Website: apple
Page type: address-validator
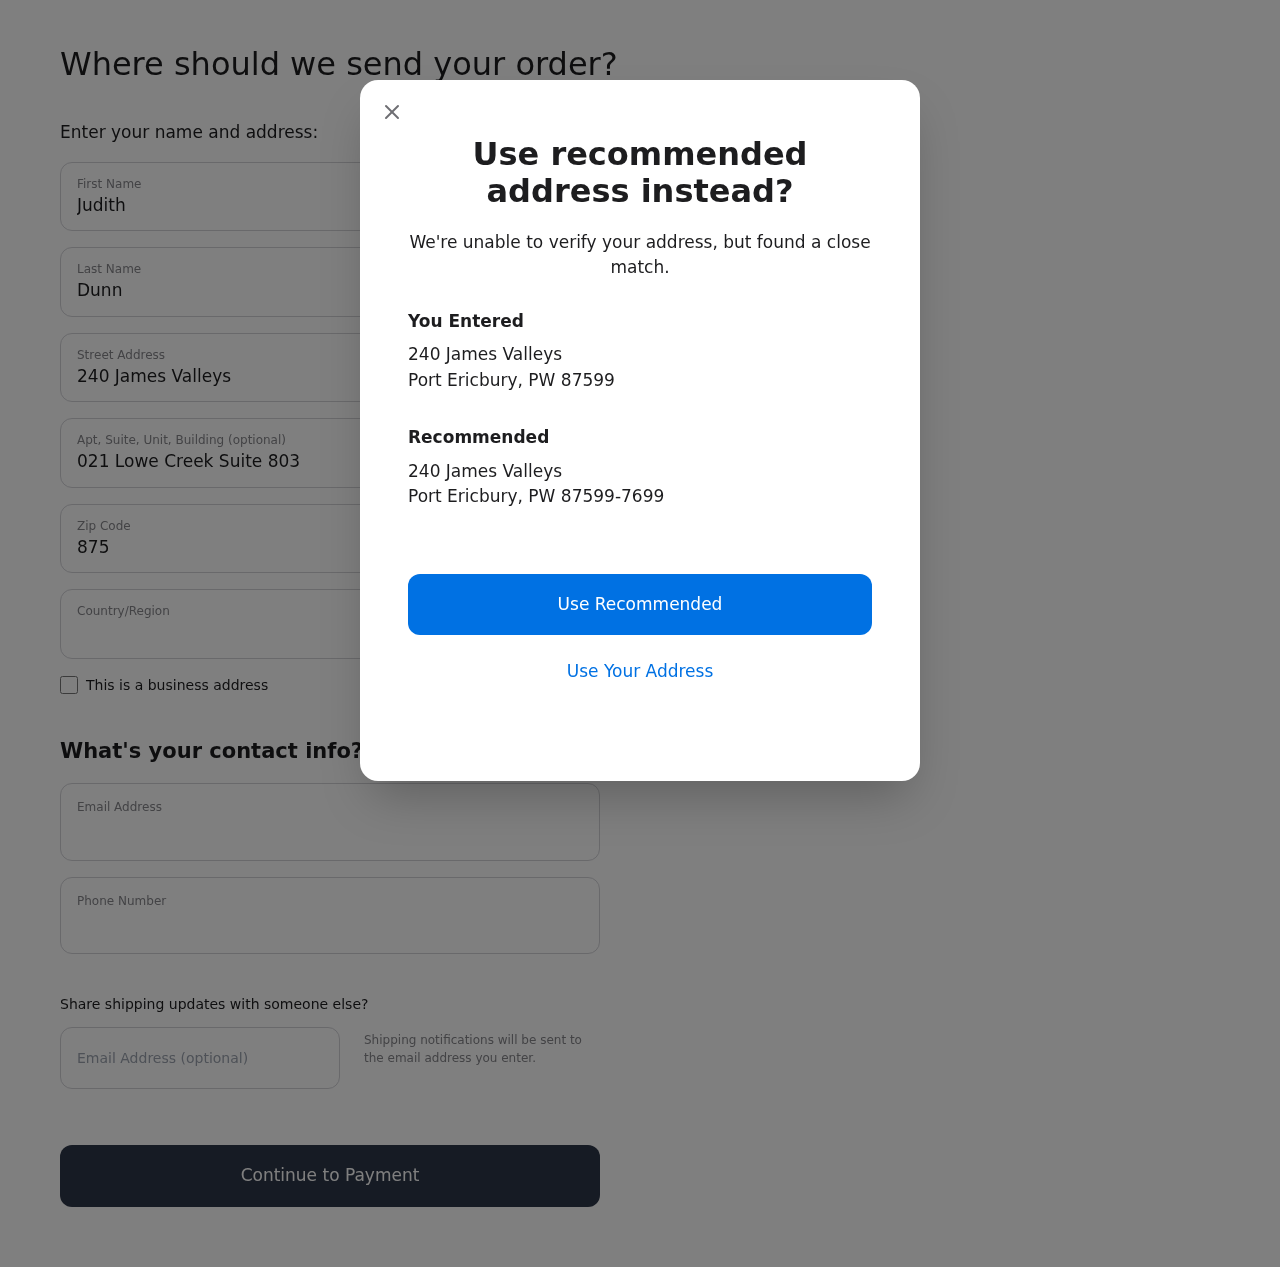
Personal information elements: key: PII_CITY
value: Port Ericbury
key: PII_COUNTRY
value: United States
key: PII_EMAIL
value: judith.dunn@yahoo.com
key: PII_FIRSTNAME
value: Judith
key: PII_GIFT_EMAIL
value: edavis@gmail.com
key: PII_LASTNAME
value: Dunn
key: PII_PHONE
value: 7622387887
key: PII_POSTCODE
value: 87599
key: PII_POSTCODE_FULL
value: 87599-7699
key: PII_STATE_ABBR
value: PW
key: PII_STREET
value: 240 James Valleys
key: PII_STREET2
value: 240 James Valleys
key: PII_STREET2
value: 021 Lowe Creek Suite 803
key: PII_CITY2
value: Port Ericbury
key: PII_STATE_ABBR2
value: PW